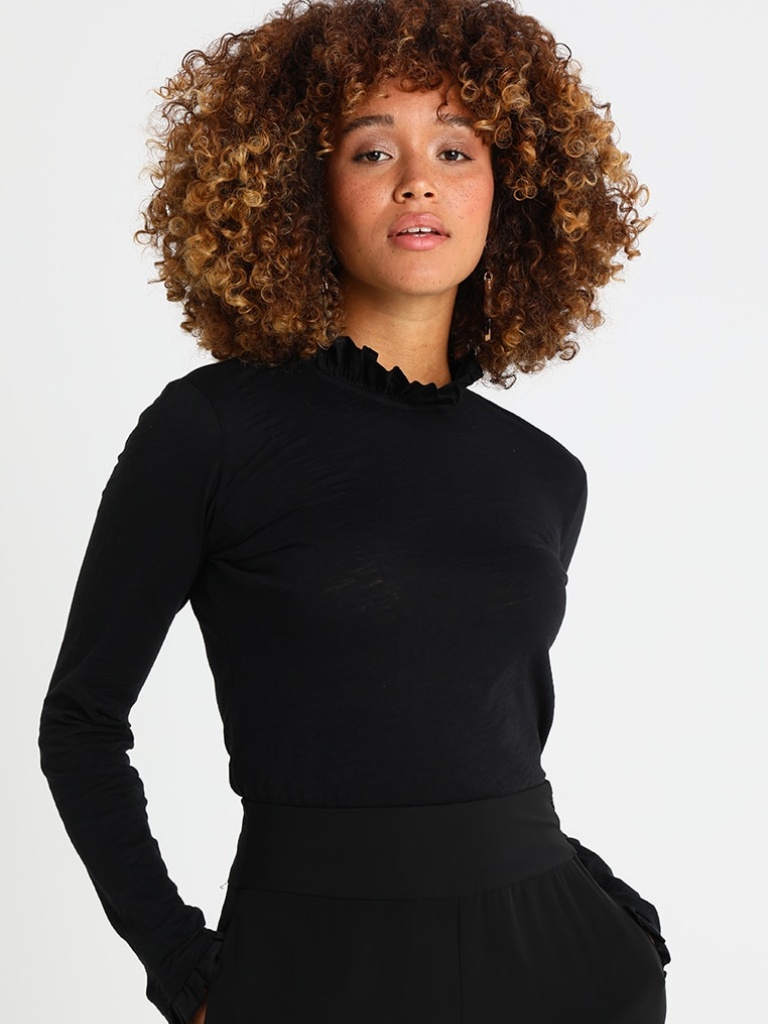
knit tight a long-sleeved with the sleeves down hip length Fully Tucked in turtleneck turtleneck